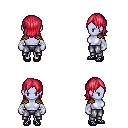
a pixel art fantasy rpg character, female body template, dark elf, purple skin, leather shoulder armor, metal pants, ruby red long bangs hairstyle, white cloth bandages, ghillies, four views (front, back, left, right), 2x2 character sprite sheet, small pixel art, hard edges, no anti-aliasing